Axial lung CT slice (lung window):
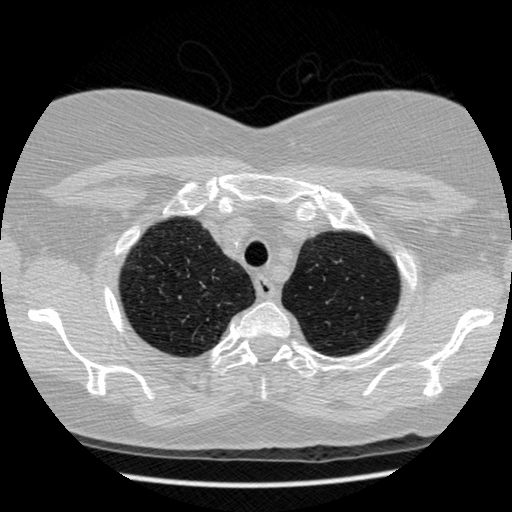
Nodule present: no